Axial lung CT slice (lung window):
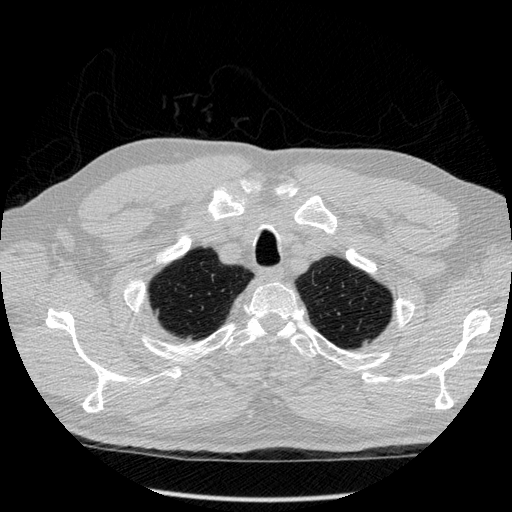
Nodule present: no